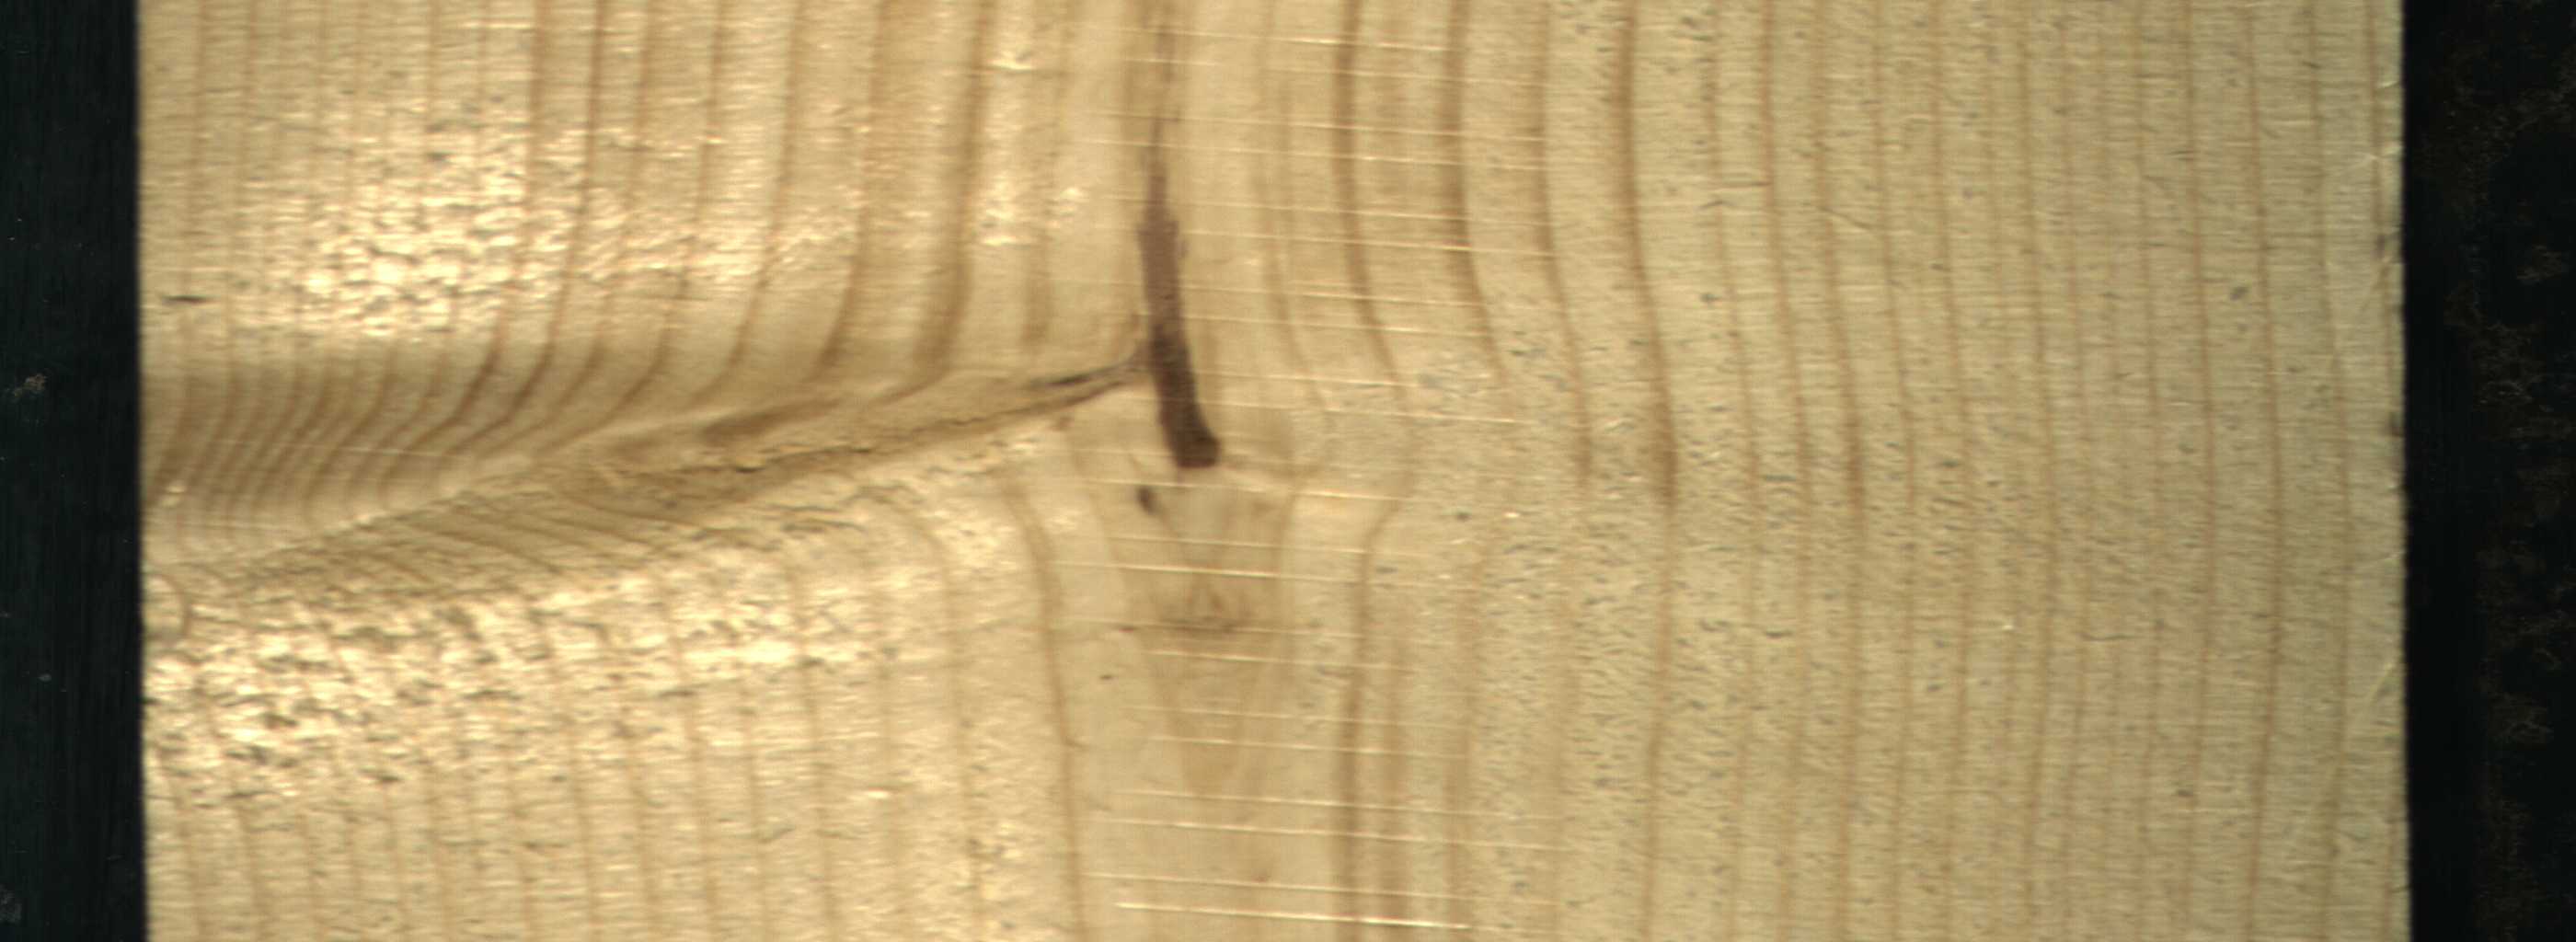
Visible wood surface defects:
Marrow
Live_Knot